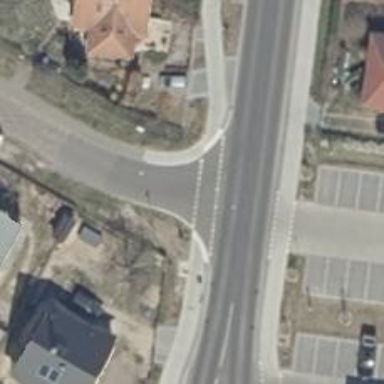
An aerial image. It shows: Road with "give way" sign.